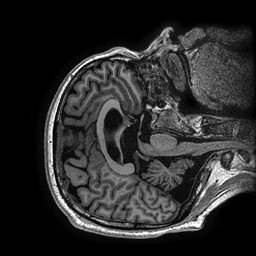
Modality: T1w
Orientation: axial
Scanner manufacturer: ge
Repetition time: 7.6 s
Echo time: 0.003 s